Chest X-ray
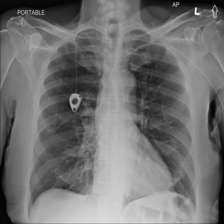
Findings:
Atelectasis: negative
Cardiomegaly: negative
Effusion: negative
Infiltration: negative
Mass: negative
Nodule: negative
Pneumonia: negative
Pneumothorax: negative
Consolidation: negative
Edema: negative
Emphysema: negative
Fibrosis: negative
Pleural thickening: negative
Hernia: negative